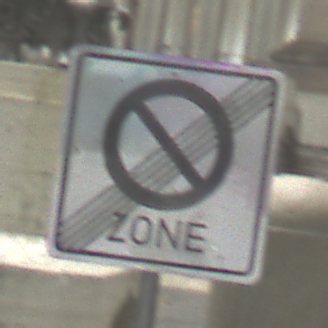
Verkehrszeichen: EndeEingeschraenktesHalteverbotZone
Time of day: Night
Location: Outdoor (Urban)
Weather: PartlyCloudy
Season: NotSpecified
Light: Artificial